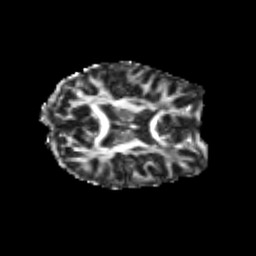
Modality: FA
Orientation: axial
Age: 21
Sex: female
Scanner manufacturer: siemens
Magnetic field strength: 3 T
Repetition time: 3.5 s
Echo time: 0.104 s